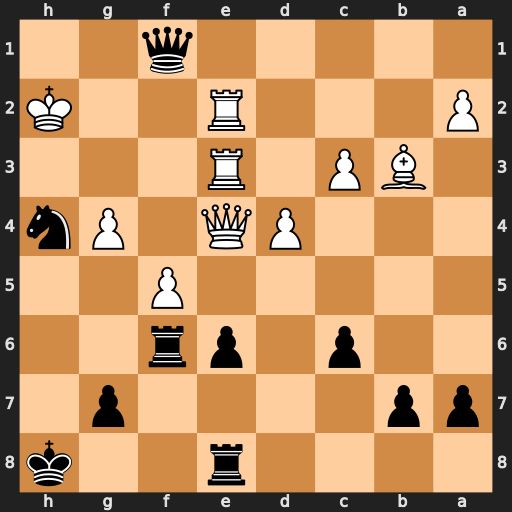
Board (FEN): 4r2k/pp4p1/2p1pr2/5P2/3PQ1Pn/1BP1R3/P3R2K/5q2
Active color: b
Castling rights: -
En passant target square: -
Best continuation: Rh6 Kg3 Nxf5+ gxf5 Rh3+ Kg4 exf5+ Qxf5 Qxf5+